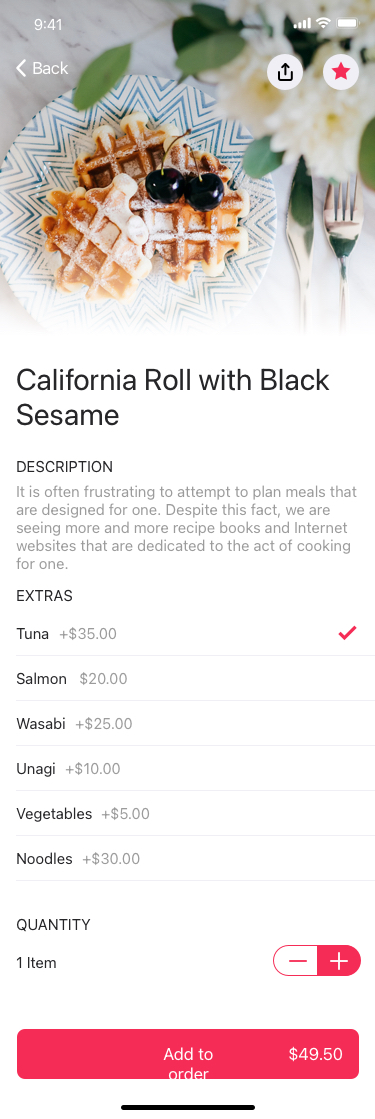
Text in this UI design:
California Roll with Black Sesame
It is often frustrating to attempt to plan meals that are designed for one. Despite this fact, we are seeing more and more recipe books and Internet websites that are dedicated to the act of cooking for one.
Description
Tuna
1 Item
Salmon
+$35.00
$20.00
Wasabi
+$25.00
Unagi
+$10.00
Vegetables
+$5.00
Noodles
+$30.00
Extras
Quantity
Add to order
$49.50
Back